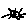
Label: sun